Question: I'm using google books api to get some data as json response.
in the response, there are JSONArrays, each element is a book and it contains data about it. the problem is the elements should be symmetric when it comes to the data they contain. in other words, each element should contain a title, authors, book cover url, rating and so on. and when a book doesn't contain ,for example, a rating, this value should exist and be empty but it doesn't exist at all for that element so in the for loop it throws an exception

so what should i do to avoid such a problem and i do need that data even if it's empty.
---
the other part is there is a url for the cover of the book provided in the response. i want to get that image. i tried both top answers <URL> and non of them seemed to work.
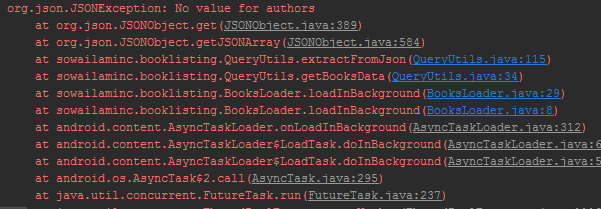
Answer: Try to use optJSONObject instead of getJSONObject to get JSONObject.
'''
JSONArray array = null;// your array
for (int i = 0; i < array.length(); i++) {
JSONObject jsonObject = array.optJSONObject(i);
if(jsonObject == null) {
continue;
}
// JSONObject ratingObject = jsonObject.getJSONObject("rating"); // Dont use this
JSONObject ratingObject = jsonObject.optJSONObject("rating");
if(ratingObject != null) {
// Do someting here
}
}
'''
For Image loading you can use <URL> lib it may help you.